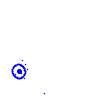
Particle: electron